Question: How to center WPF CheckBox within GridViewColumn?
'''
<GridViewColumn Width="60" Header="Success">
<GridViewColumn.CellTemplate>
<DataTemplate>
<CheckBox IsChecked="{Binding Path=IsSuccess}">
</CheckBox>
</DataTemplate>
</GridViewColumn.CellTemplate>
</GridViewColumn>
'''
---
UPDATES:
This solution works fine but it destroys Expression Dark theme for cells...
(I don't know for know how to fix it...)
'''
<ListView Name="HistoryTable" Width="783" VerticalAlignment="Stretch" VerticalContentAlignment="Top" Height="195">
<ListView.ItemContainerStyle>
<Style TargetType="ListViewItem">
<Setter Property="HorizontalContentAlignment" Value="Stretch" />
</Style>
</ListView.ItemContainerStyle>
<ListView.Resources>
<Style TargetType="{x:Type CheckBox}" x:Key="DataGridCheckBox">
<Setter Property="HorizontalAlignment" Value="Center" />
<Setter Property="HorizontalContentAlignment" Value="Center" />
<Setter Property="IsEnabled" Value="False" />
<Setter Property="Margin" Value="4" />
<Setter Property="VerticalAlignment" Value="Center" />
<Setter Property="VerticalContentAlignment" Value="Center" />
<Setter Property="Width" Value="{Binding RelativeSource={RelativeSource FindAncestor,AncestorType={x:Type GridViewColumn}},Path=ActualWidth}" />
</Style>
</ListView.Resources>
<ListView.View>
<GridView>
<GridViewColumn DisplayMemberBinding="{Binding Filename}" Width="140" Header="{lex:LocTextExtension Key=Name, Dict=Resources, Assembly=PreShow.Player}" />
<GridViewColumn Width="60" Header="{lex:LocTextExtension Key=Success, Dict=Resources, Assembly=PreShow.Player}">
<GridViewColumn.CellTemplate>
<DataTemplate>
<DockPanel HorizontalAlignment="Center">
<CheckBox IsChecked="{Binding Path=IsSuccess}" Style="{StaticResource DataGridCheckBox}">
</CheckBox>
</DockPanel>
</DataTemplate>
</GridViewColumn.CellTemplate>
</GridViewColumn>
'''

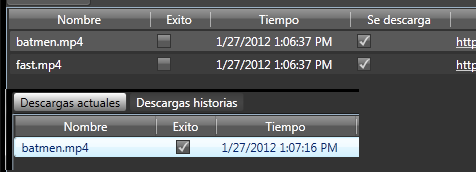
Answer: This should be the bare-bone setup:
'''
<ListView.Resources>
<!-- Alternatively use the ItemContainerStyle of course -->
<Style TargetType="ListViewItem" BasedOn="{StaticResource {x:Type ListViewItem}}">
<Setter Property="HorizontalContentAlignment" Value="Stretch"/>
</Style>
<!-- Use BasedOn to preserve existing style -->
<Style TargetType="CheckBox" BasedOn="{StaticResource {x:Type CheckBox}}">
<Setter Property="VerticalAlignment" Value="Center"/>
<Setter Property="HorizontalAlignment" Value="Center"/>
</Style>
</ListView.Resources>
'''